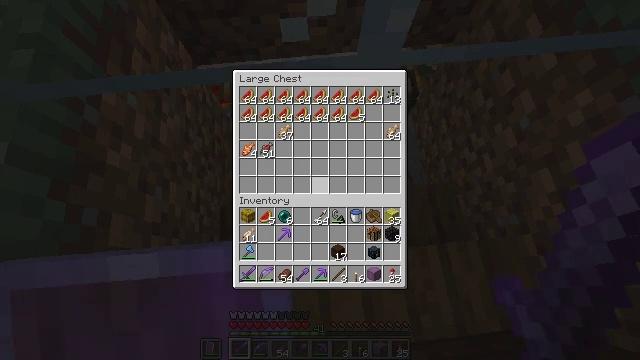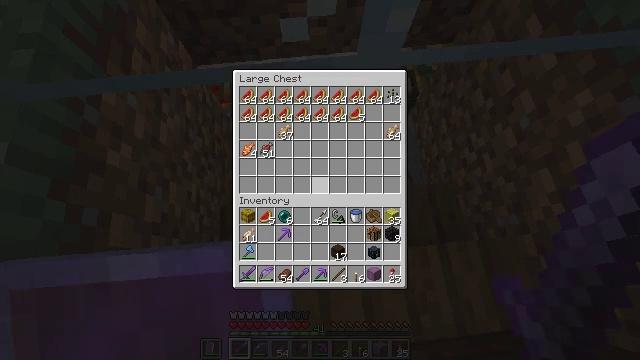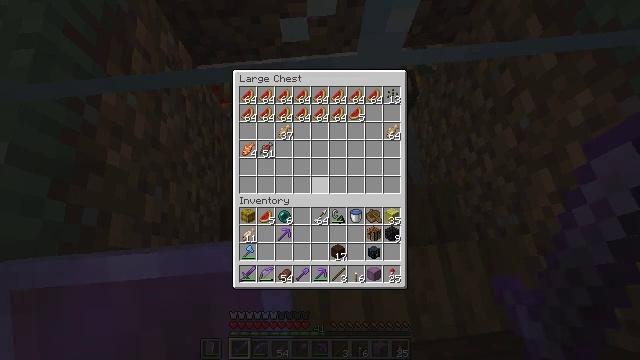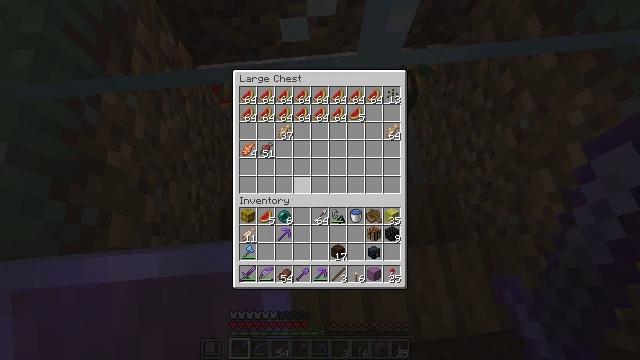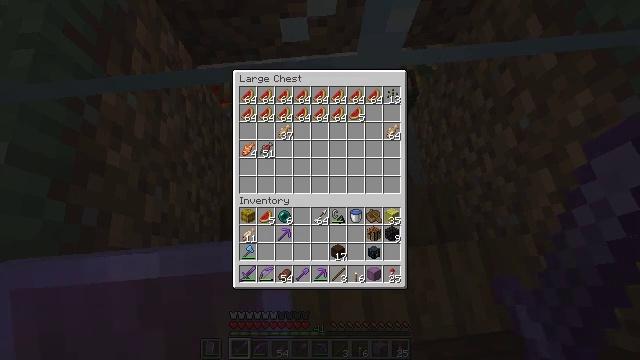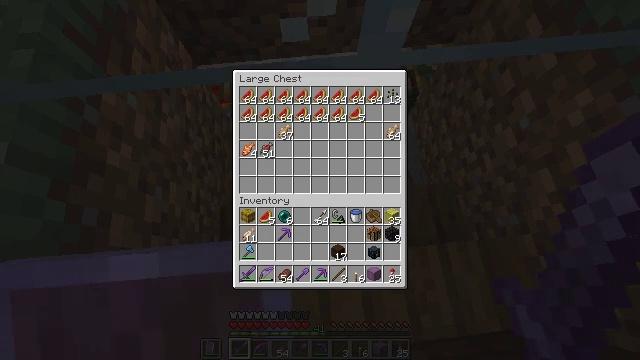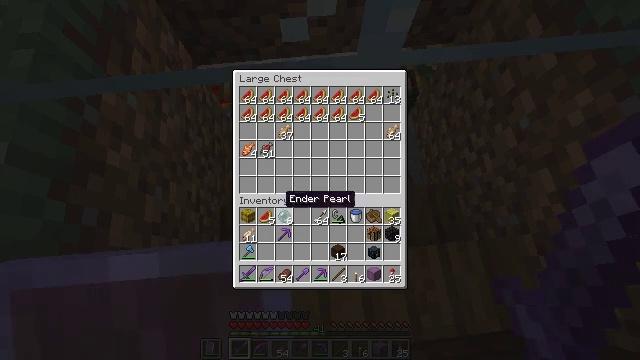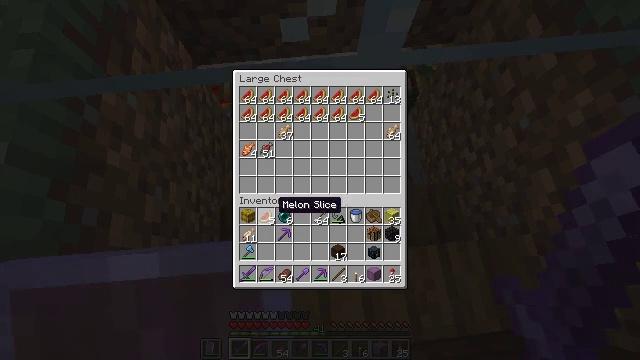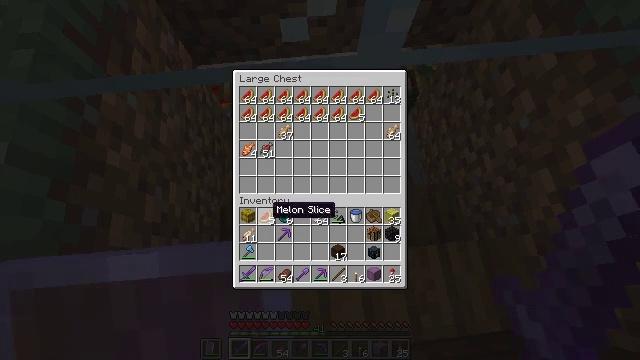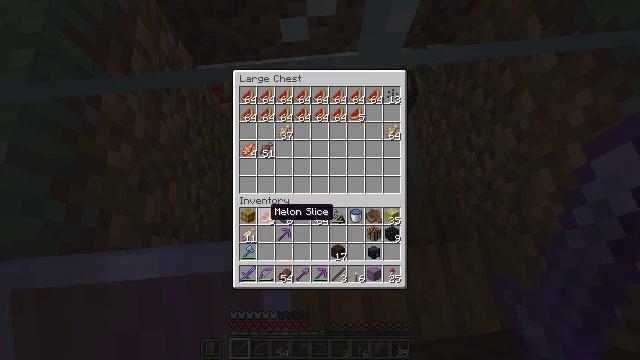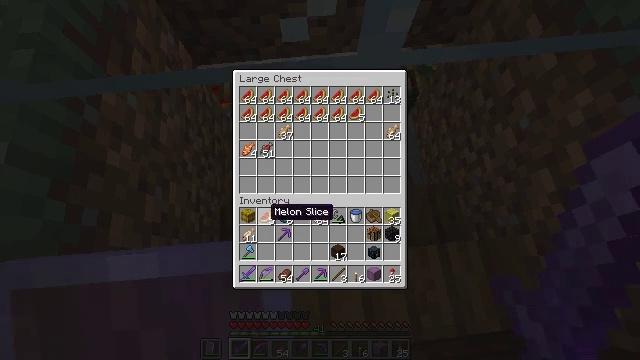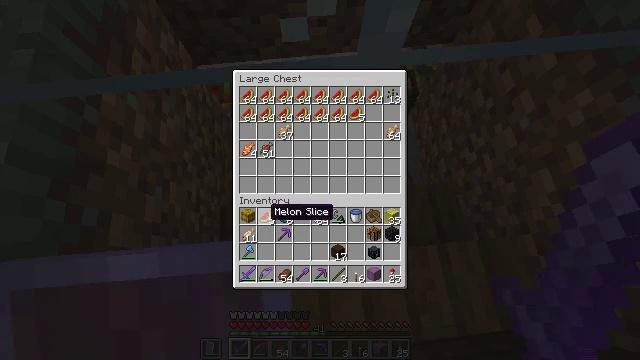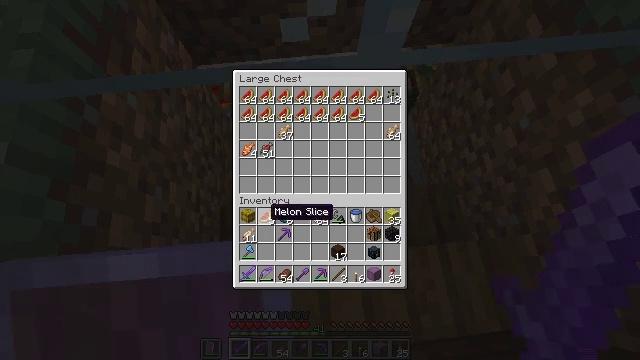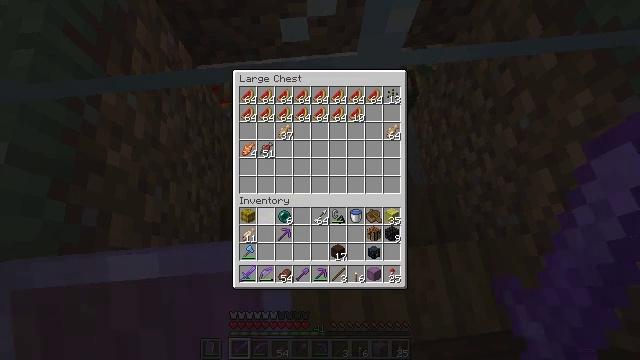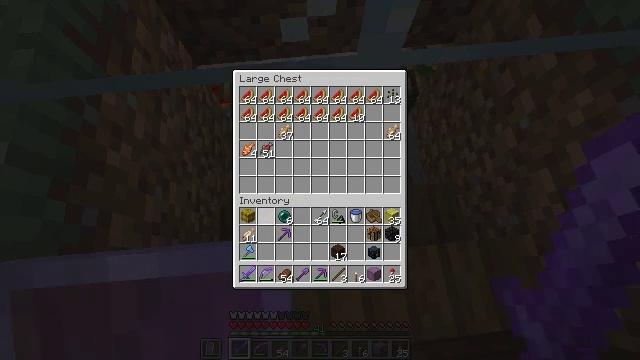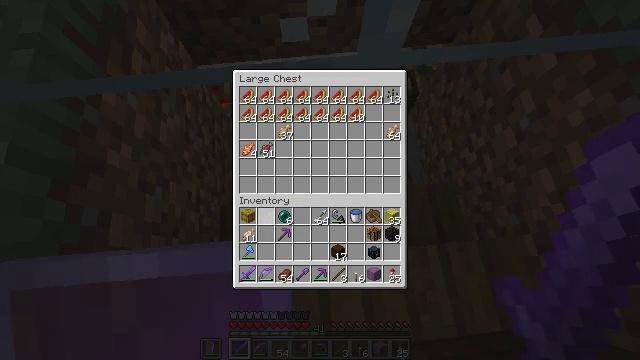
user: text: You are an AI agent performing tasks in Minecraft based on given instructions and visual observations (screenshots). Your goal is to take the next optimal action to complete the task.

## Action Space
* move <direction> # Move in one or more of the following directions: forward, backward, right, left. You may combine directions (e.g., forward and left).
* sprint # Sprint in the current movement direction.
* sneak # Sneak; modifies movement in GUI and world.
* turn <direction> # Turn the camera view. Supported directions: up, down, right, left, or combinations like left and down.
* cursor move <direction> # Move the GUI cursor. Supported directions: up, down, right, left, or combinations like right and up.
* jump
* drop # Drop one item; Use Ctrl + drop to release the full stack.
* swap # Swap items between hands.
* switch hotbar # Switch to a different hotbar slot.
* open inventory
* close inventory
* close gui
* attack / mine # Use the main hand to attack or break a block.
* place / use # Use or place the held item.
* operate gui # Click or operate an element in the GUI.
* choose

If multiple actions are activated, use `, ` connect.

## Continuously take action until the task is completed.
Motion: motion action
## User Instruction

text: Pick up the dandelion.
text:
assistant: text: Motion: no_op
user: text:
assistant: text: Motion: no_op
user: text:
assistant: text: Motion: turn left
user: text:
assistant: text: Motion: turn left and down
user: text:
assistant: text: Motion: sneak, turn left and down
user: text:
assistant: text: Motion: sneak, turn left
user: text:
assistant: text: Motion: sneak, turn left
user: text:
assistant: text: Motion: sneak
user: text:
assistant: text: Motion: sneak
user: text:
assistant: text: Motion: sneak
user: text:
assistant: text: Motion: sneak
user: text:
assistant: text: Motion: sneak
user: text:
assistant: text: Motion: sneak, attack / mine
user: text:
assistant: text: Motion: sneak, attack / mine
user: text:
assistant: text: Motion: sneak, attack / mine
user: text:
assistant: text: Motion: sneak
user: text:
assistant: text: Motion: sneak
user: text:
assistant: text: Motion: no_op
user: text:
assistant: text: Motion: no_op
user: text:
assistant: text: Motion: no_op
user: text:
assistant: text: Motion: no_op
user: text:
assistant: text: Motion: no_op
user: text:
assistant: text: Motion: no_op
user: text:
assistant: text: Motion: no_op
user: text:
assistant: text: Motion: no_op
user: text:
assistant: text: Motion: no_op
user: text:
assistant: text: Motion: turn left and up
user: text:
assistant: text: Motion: turn left and up
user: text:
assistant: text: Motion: move forward, turn left and up
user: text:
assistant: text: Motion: move forward, turn left and up